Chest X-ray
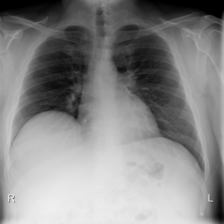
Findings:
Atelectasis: negative
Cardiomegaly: negative
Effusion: negative
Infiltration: negative
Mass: negative
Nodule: negative
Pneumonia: negative
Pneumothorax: negative
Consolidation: negative
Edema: negative
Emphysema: negative
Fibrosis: negative
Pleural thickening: negative
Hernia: negative